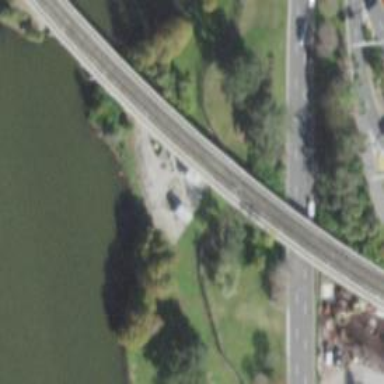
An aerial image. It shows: Monorail bridge.